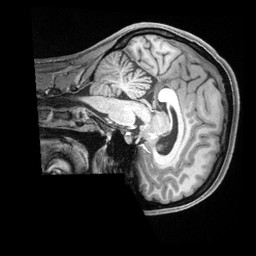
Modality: T1w
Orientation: sagittal
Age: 28
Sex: female
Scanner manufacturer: siemens
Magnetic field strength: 3 T
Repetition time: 2.4 s
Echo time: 0.00226 s